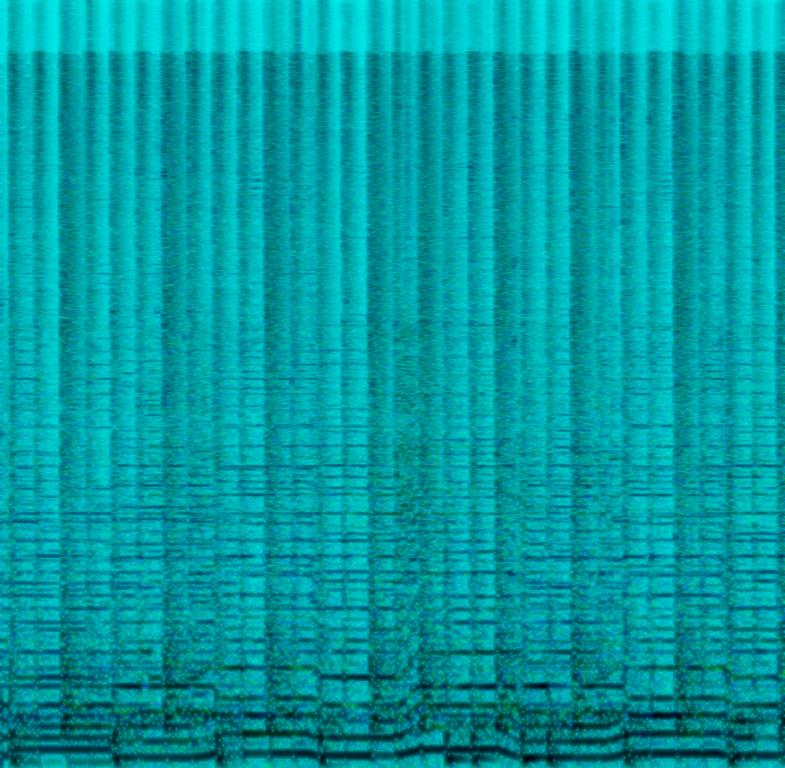
The low quality recording features a rock song instrumental that consists of shimmering hi hats, punchy snare, groovy bass guitar, acoustic rhythm guitar in the left channel and electric guitar chord progression in the right channel of the stereo image. It sounds energetic and addictive.